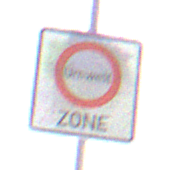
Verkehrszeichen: BeginnUmweltzone
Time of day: MorningAfternoon
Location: Outdoor (Suburban)
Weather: PartlyCloudy
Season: NotSpecified
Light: Natural